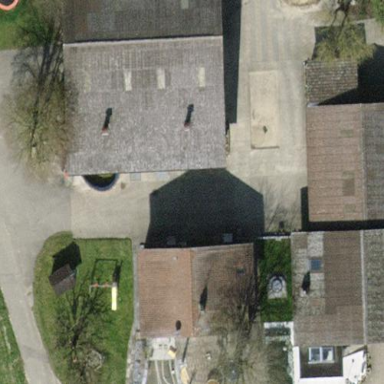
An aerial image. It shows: Farmyard area.